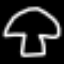
Label: mushroom